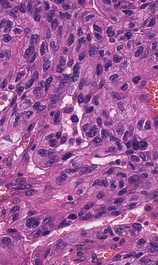
Tumor epithelial tissue: yes
Tumor-associated stroma tissue: no
Normal tissue: no